Question: I'm new to using pandas. I'm trying to search for a substring in one dataframe using a string from a different dataframe.

Then, I want to merge those two dataframes based upon this match. When merging, for the rows in one dataframe that don't match up with a row in the other dataframe, I want those rows to display Null values.
Basically, I want to take the data from the parcel column and use it to search the the strings within the parcel_id column of the other dataframe. If a match is found, I want to merge these 2 rows into 1 row. For those in the first dataframe that don't have a match in the other dataframe, I want Null values used in those rows when merging. How do I do this?
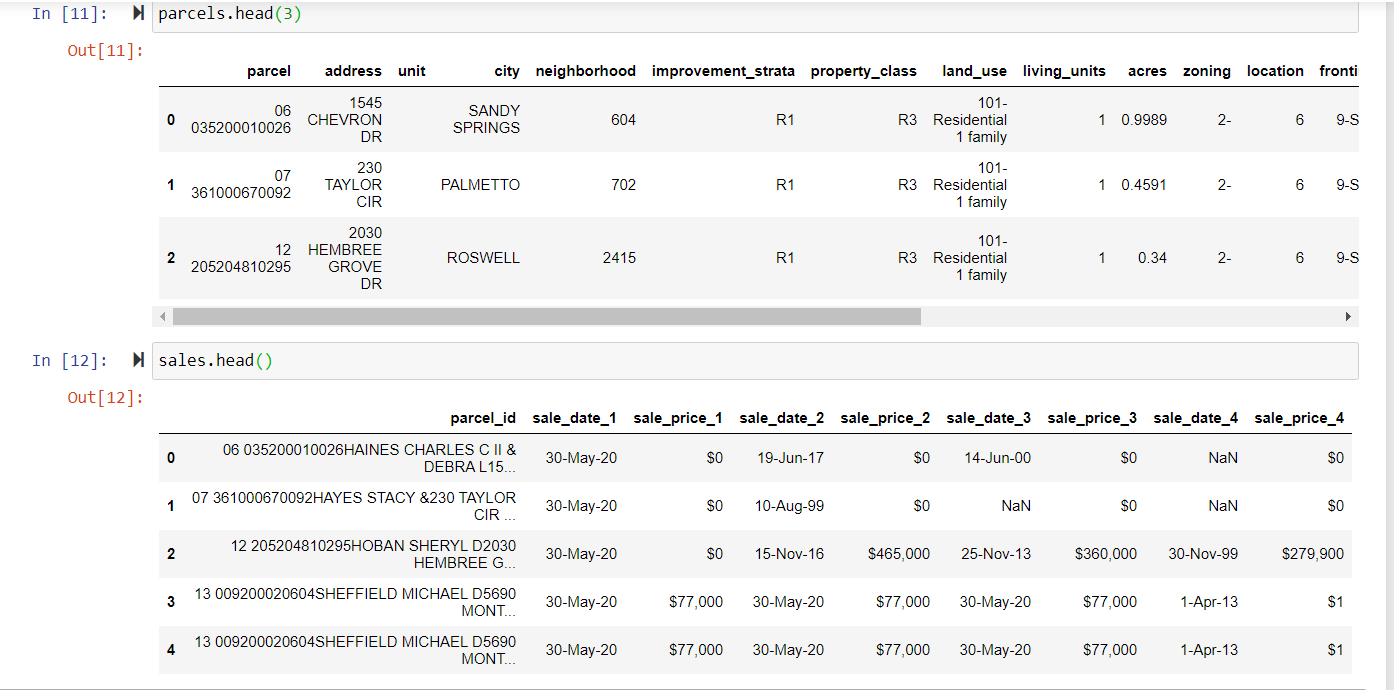
Answer: As you are new, here are some hints for asking such a question:
As pointed out in the comments, you should add a minimal example such as below, that everybode can import, look at and play around with.
Also you should provide the ways you already tried to do so.
First of, wildcard merges to my knowledge are not possible, therefore data cleaning is required. I did so with the 'sales['parcel_id_new']' column that is just the 'id' part of the string.
Then you use a 'left join merge', as it takes all entries from the first 'left' table and matches all from 'right' leaving 'NAN' in all others
'''
parcels = pd.DataFrame([
{'parcel': '01 01234566789AB', 'other column': 'Package A'},
{'parcel': '02 01234566789AB', 'other column': 'Package B'},
])
print(parcels)
sales = pd.DataFrame([
{'parcel_id': '01 01234566789AB OTHER UNIMORTANT TEXT', 'other sales column': 'Sales A'},
])
sales['parcel_id_new'] = sales['parcel_id'].apply(lambda x: x[:16])
print(sales)
full_table = pd.merge(how='left',
left= parcels,
right=sales,
left_on='parcel', right_on='parcel_id_new')
print(full_table)
'''
Output:
'''
PARCELS:
parcel other column
0 01 01234566789AB Package A
1 02 01234566789AB Package B
SALES:
parcel_id other sales column parcel_id_new
0 01 01234566789AB OTHER UNIMORTANT TEXT Sales A 01 01234566789AB
RESULT:
parcel other column parcel_id other sales column parcel_id_new
0 01 01234566789AB Package A 01 01234566789AB OTHER UNIMORTANT TEXT Sales A 01 01234566789AB
1 02 01234566789AB Package B NaN NaN NaN
'''